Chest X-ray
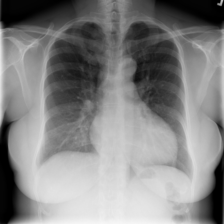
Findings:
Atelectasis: negative
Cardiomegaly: positive
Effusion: positive
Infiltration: negative
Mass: negative
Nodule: negative
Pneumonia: negative
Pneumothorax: negative
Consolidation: negative
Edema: negative
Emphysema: negative
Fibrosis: negative
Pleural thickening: negative
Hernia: negative